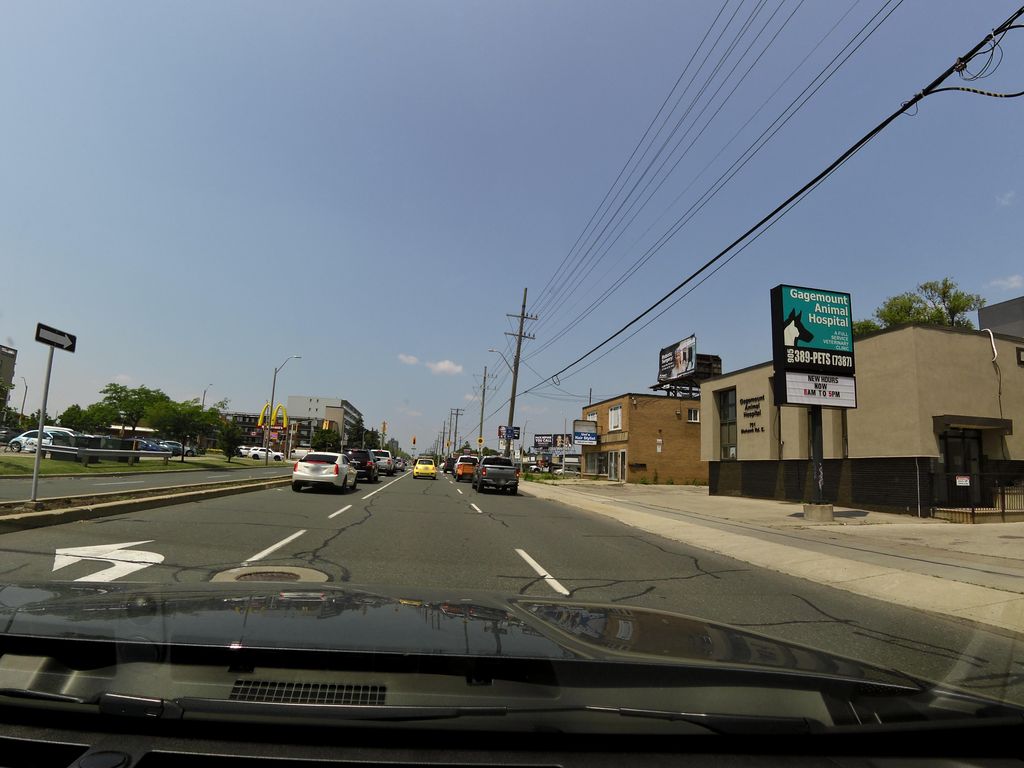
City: hamilton